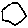
Label: hexagon